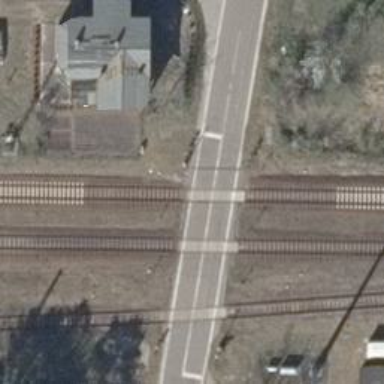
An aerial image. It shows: Railway level crossing.